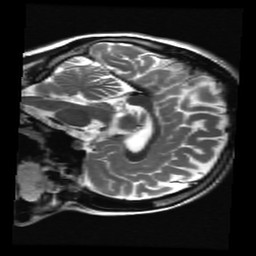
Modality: T2w
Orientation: sagittal
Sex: female
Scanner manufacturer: ge
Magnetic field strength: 3 T
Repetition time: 5 s
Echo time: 0.101 s